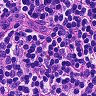
Metastatic tissue present: no